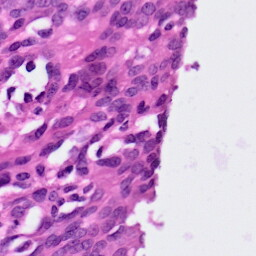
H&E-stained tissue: Ovarian